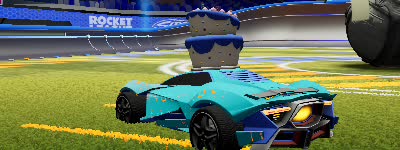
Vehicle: werewolf